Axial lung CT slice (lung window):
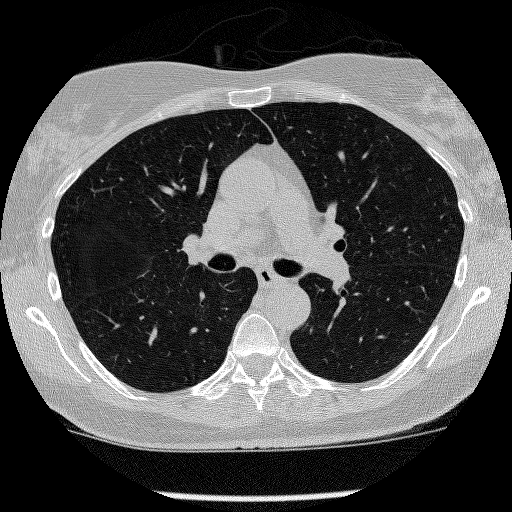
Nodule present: no